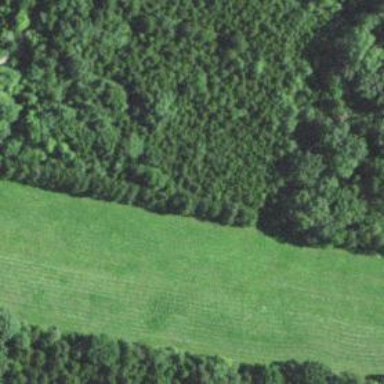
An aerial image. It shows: Row of trees in natural setting.